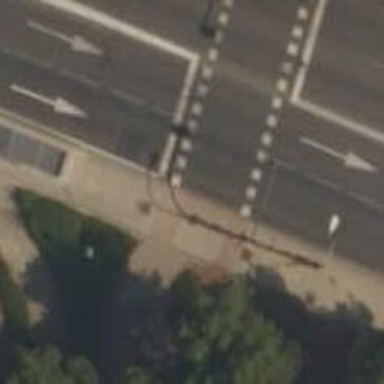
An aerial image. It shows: Road crossing with traffic signals.